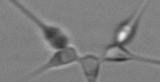
Label: Asterionellopsis_glacialis